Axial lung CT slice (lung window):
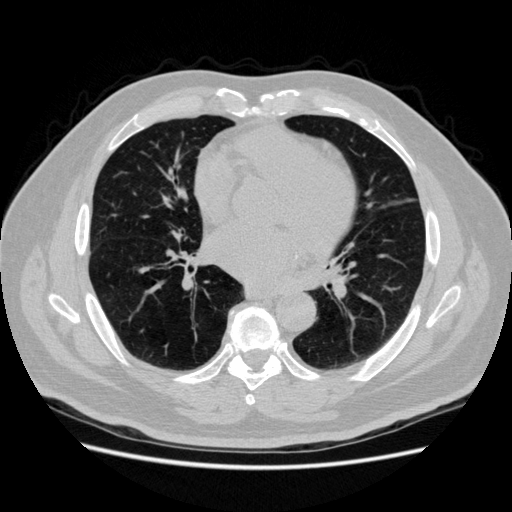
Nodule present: no